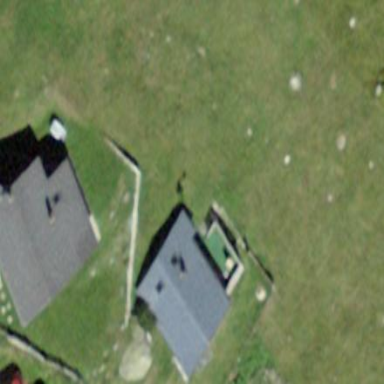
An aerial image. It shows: Hut.